Interaction volume radius: 10 \u00c5
Interaction volume height: 15 \u00c5
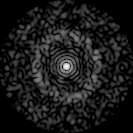
Disorder parameter: 0.8299